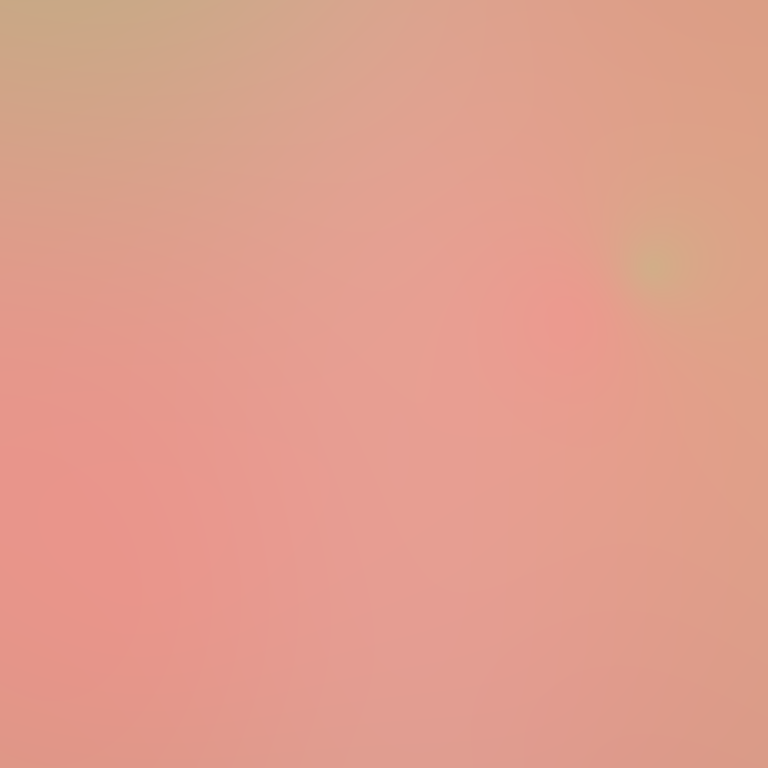
Abstract light effect, smooth gradient from soft peach to warm beige, serene atmosphere, diffuse light, no room, no furniture, no objects.